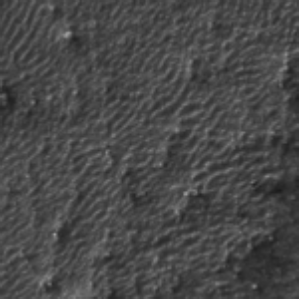
Label: frost